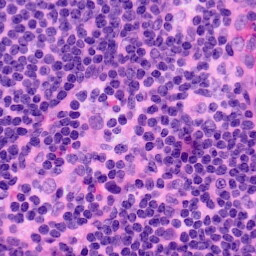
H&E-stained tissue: LymphNode